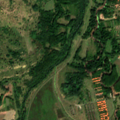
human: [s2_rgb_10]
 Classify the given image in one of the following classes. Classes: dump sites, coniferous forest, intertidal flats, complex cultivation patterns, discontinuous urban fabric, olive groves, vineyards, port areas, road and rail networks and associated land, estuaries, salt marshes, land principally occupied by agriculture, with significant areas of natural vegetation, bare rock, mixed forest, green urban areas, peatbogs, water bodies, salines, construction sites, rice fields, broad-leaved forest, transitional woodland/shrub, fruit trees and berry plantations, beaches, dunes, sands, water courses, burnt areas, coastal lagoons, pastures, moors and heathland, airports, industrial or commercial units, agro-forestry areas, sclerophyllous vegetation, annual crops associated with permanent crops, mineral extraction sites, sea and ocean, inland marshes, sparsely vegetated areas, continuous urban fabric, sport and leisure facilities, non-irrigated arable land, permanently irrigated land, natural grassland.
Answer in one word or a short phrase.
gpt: discontinuous urban fabric, industrial or commercial units, non-irrigated arable land, pastures, land principally occupied by agriculture, with significant areas of natural vegetation, broad-leaved forest, transitional woodland/shrub